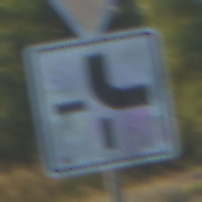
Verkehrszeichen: VerlaufVorfahrtsstrasse4
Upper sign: VorfahrtGewaehren
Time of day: SunriseSunset
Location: Outdoor (RoadRail)
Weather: Clear
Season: NotSpecified
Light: Natural